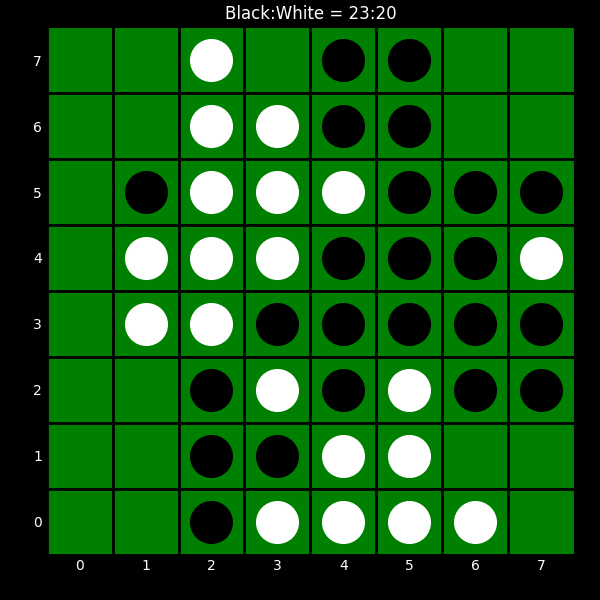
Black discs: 23
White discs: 20